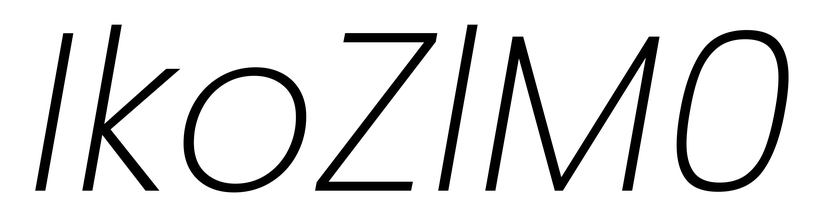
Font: Poppins-ExtraLightItalic